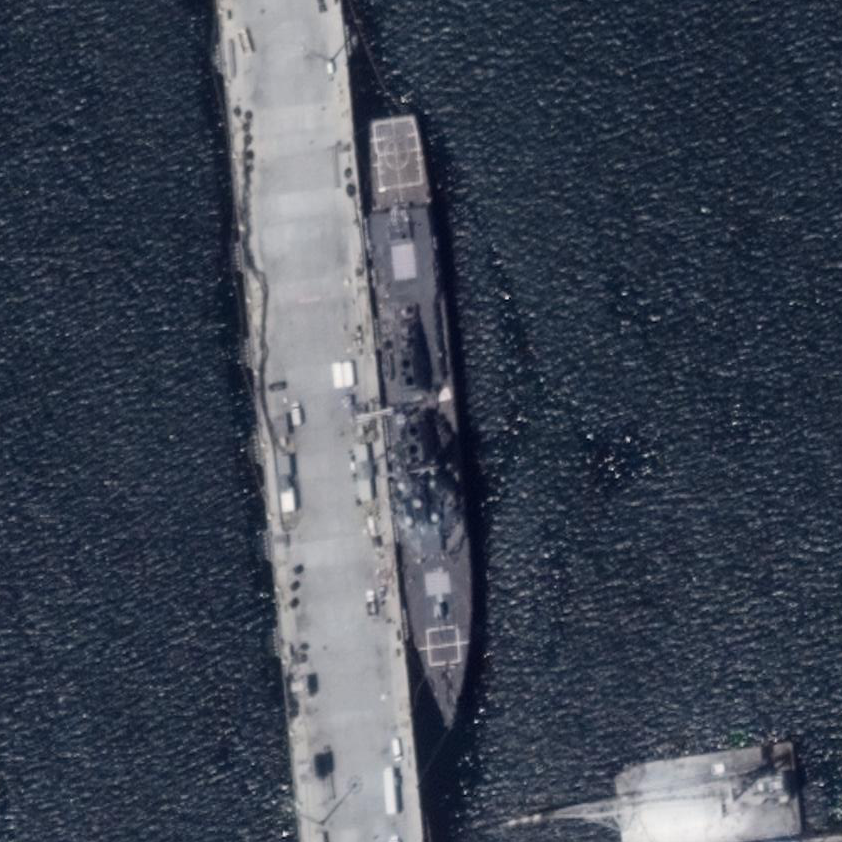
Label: destroyer